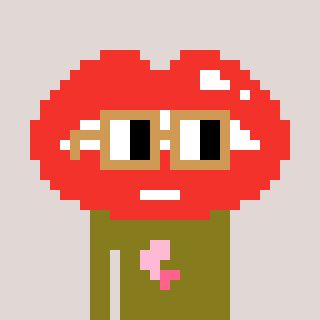
a pixel art character with square brown glasses, a lips-shaped head and a gunk-colored body on a warm background